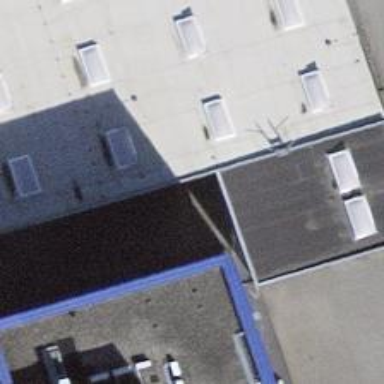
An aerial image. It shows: Industrial building.